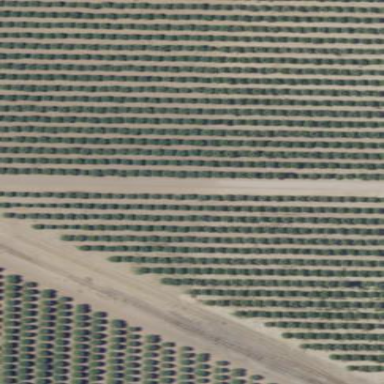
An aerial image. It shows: Vineyard.